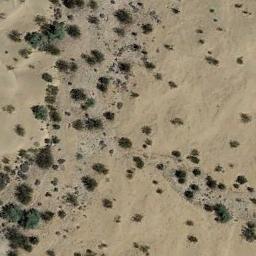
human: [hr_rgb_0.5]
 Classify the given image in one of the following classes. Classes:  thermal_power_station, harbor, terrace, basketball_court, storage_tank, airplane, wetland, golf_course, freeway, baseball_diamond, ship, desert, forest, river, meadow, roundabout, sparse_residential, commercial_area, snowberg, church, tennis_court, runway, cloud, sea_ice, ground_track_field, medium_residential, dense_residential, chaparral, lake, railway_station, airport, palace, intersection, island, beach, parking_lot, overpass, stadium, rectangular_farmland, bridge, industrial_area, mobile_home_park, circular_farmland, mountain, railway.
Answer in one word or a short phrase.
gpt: chaparral